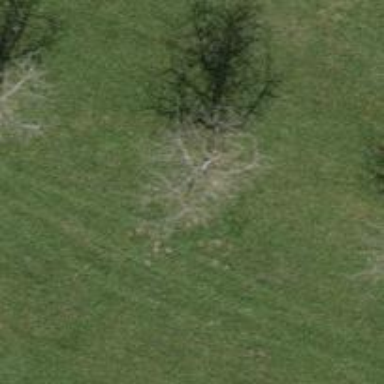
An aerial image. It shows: Beautiful tree in nature.